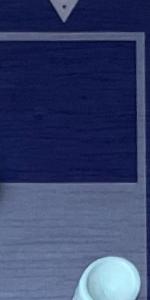
Label: Empty